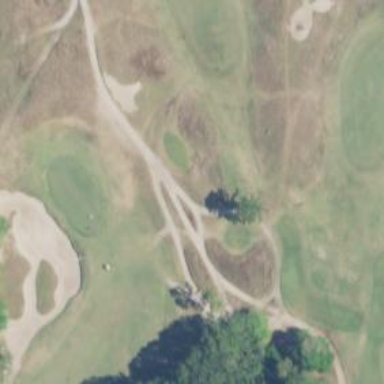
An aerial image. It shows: Pathway for golfing.